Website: ulta-beauty
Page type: payment
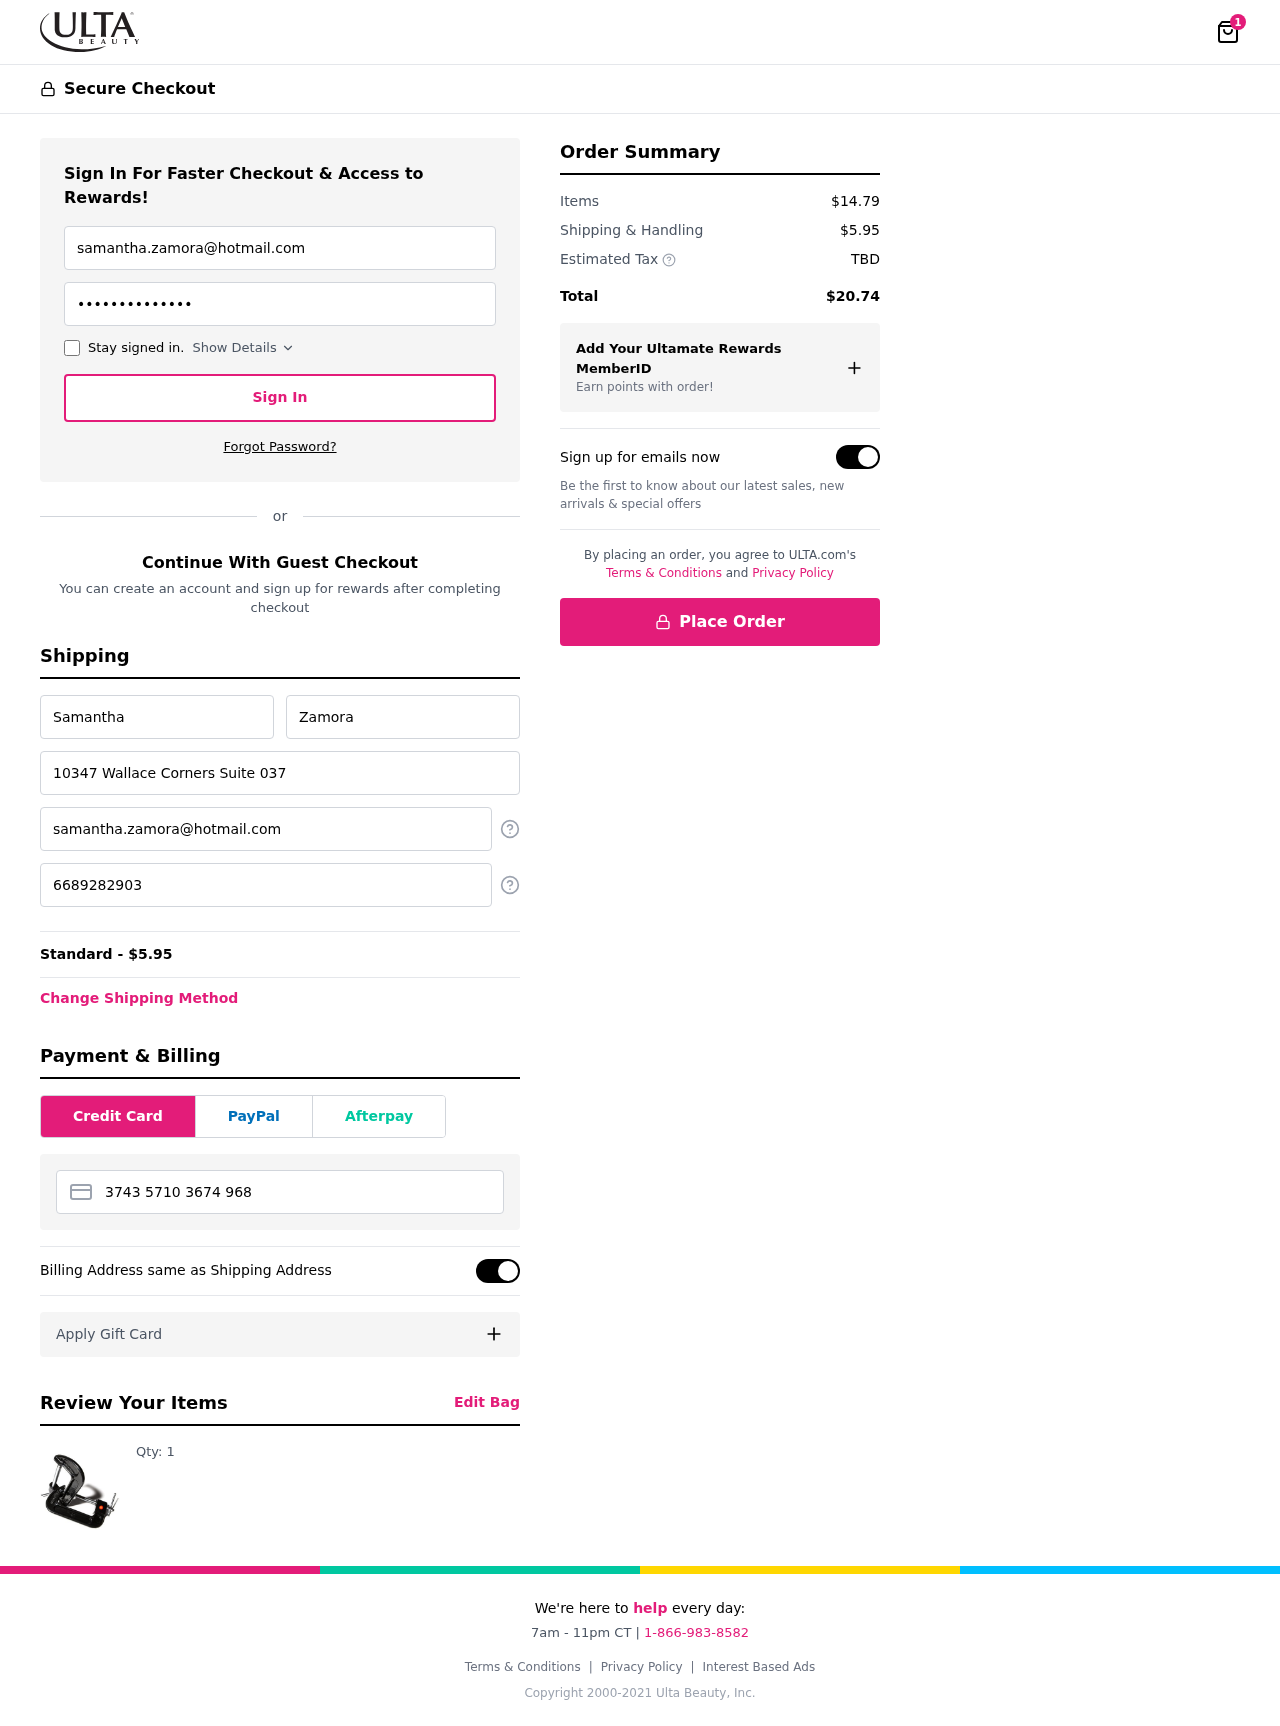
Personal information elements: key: PII_CARD_NUMBER
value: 3743 5710 3674 968
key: PII_EMAIL
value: samantha.zamora@hotmail.com
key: PII_FIRSTNAME
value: Samantha
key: PII_LASTNAME
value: Zamora
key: PII_PHONE
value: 6689282903
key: PII_STREET
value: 10347 Wallace Corners Suite 037
Product elements: key: PRODUCT1_QUANTITY
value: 1
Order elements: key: ORDER_NUM_ITEMS
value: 1
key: ORDER_SHIPPING_COST
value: $5.95
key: ORDER_SHIPPING_COST
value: Standard - $5.95
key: ORDER_SUBTOTAL
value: $14.79
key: ORDER_TAX
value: TBD
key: ORDER_TOTAL
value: $20.74